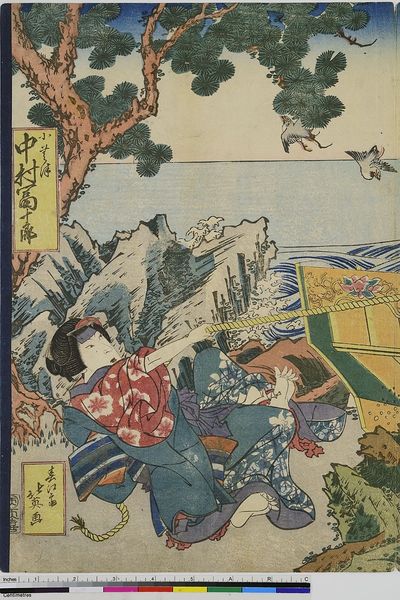
Titel: Der Schauspieler Nakamura Tomijuro II als Komutsu
Künstler: Shunbaisai Hokuei
Standort: Hamburg
Institution: Museum für Kunst und Gewerbe Hamburg
Schlagwörter: baum, felsen, fuß, meer, frau, zeichen, blatt, theater, boot, holzschnitt, japan, schrift, ziehen, tau, seil, asien, druckgraphik, druckgrafik, zeit, schauspieler, farbholzschnitt, schauspielerin, kimono, kabuki, edo, reproduktionen, uger, druckerzeugnisse, theateraufführung, vögell, bodkimono, fseil